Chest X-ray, PA view. Patient: 69 years old, sex M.
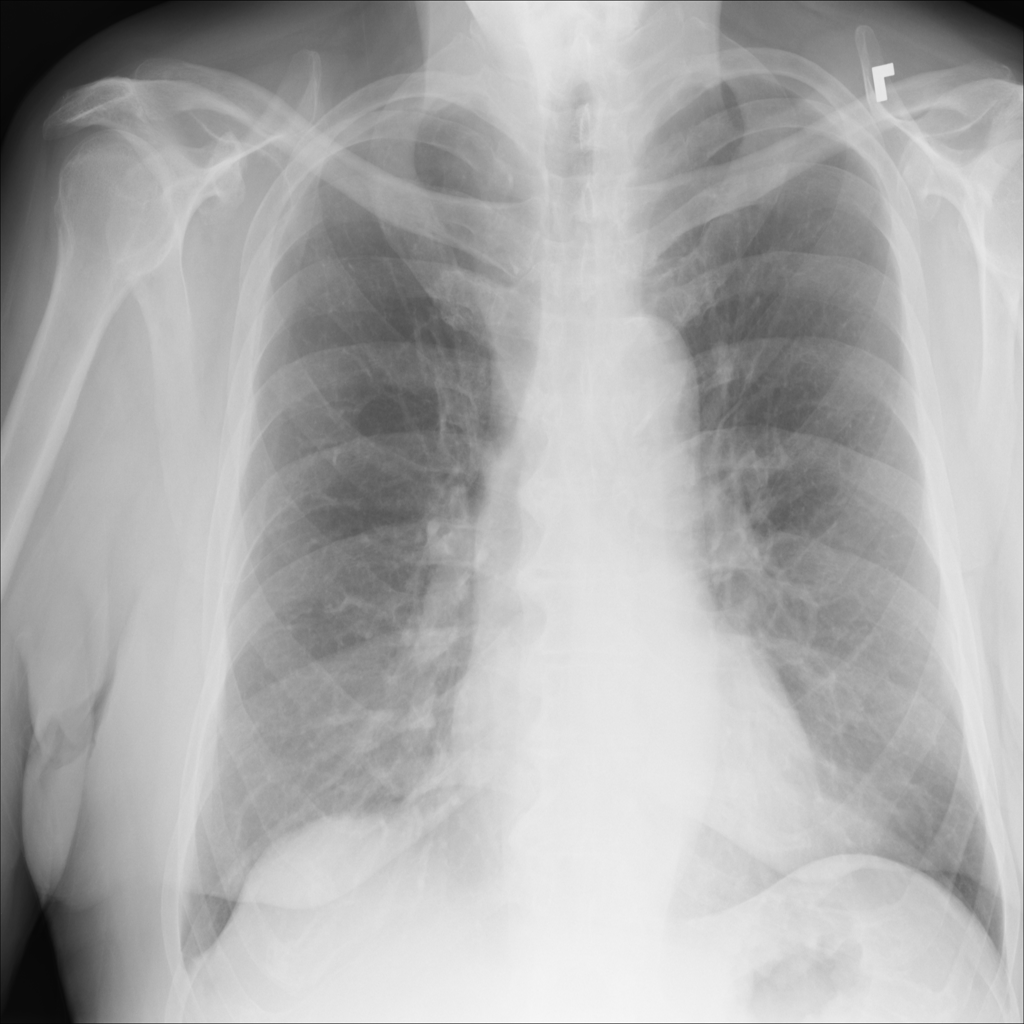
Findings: No Finding